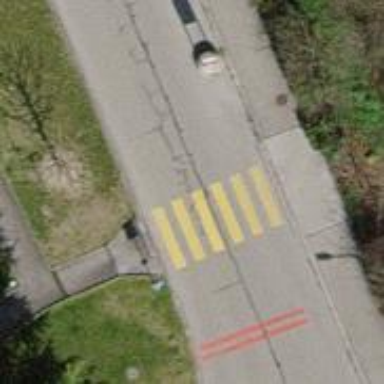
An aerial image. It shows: Marked crossing on the road.